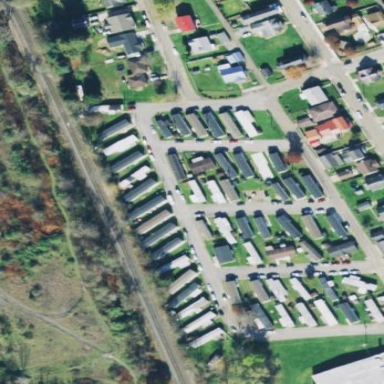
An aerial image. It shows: Residential area designated as trailer park.